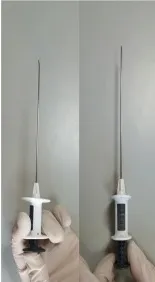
(C) Condition of the abdominal wall after repair.
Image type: medical_photograph (skin_photograph)